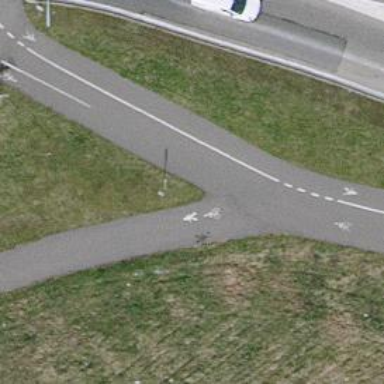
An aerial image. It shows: Asphalt cycleway with asphalt footpath.